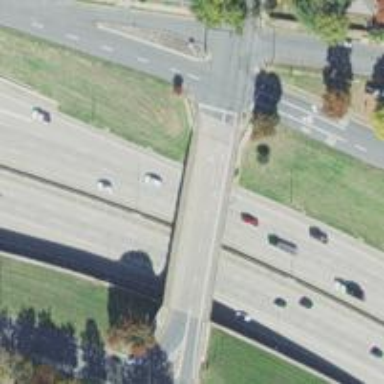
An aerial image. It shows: Footway bridge with beam structure.